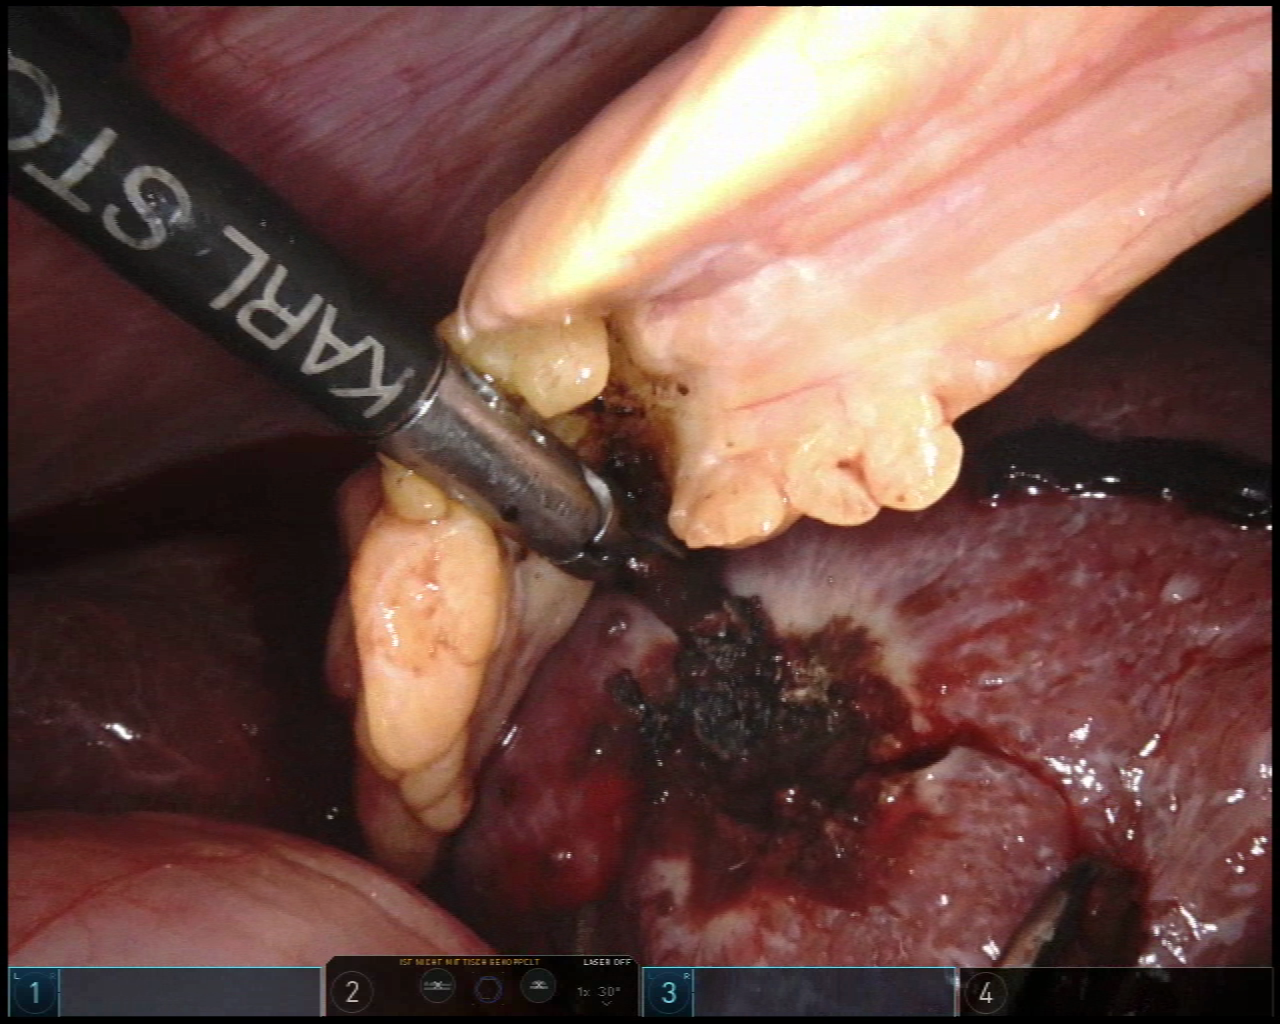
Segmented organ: liver
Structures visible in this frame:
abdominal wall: yes
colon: yes
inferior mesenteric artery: no
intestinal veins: no
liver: yes
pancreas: no
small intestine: no
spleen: no
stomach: no
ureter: no
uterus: no
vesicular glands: no